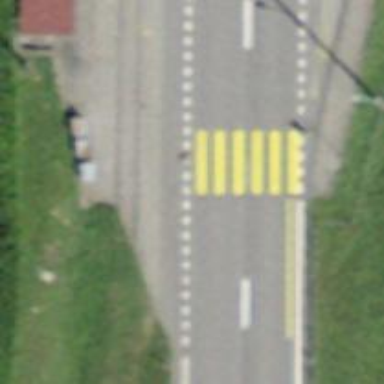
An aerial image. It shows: Zebra crossing on the road.